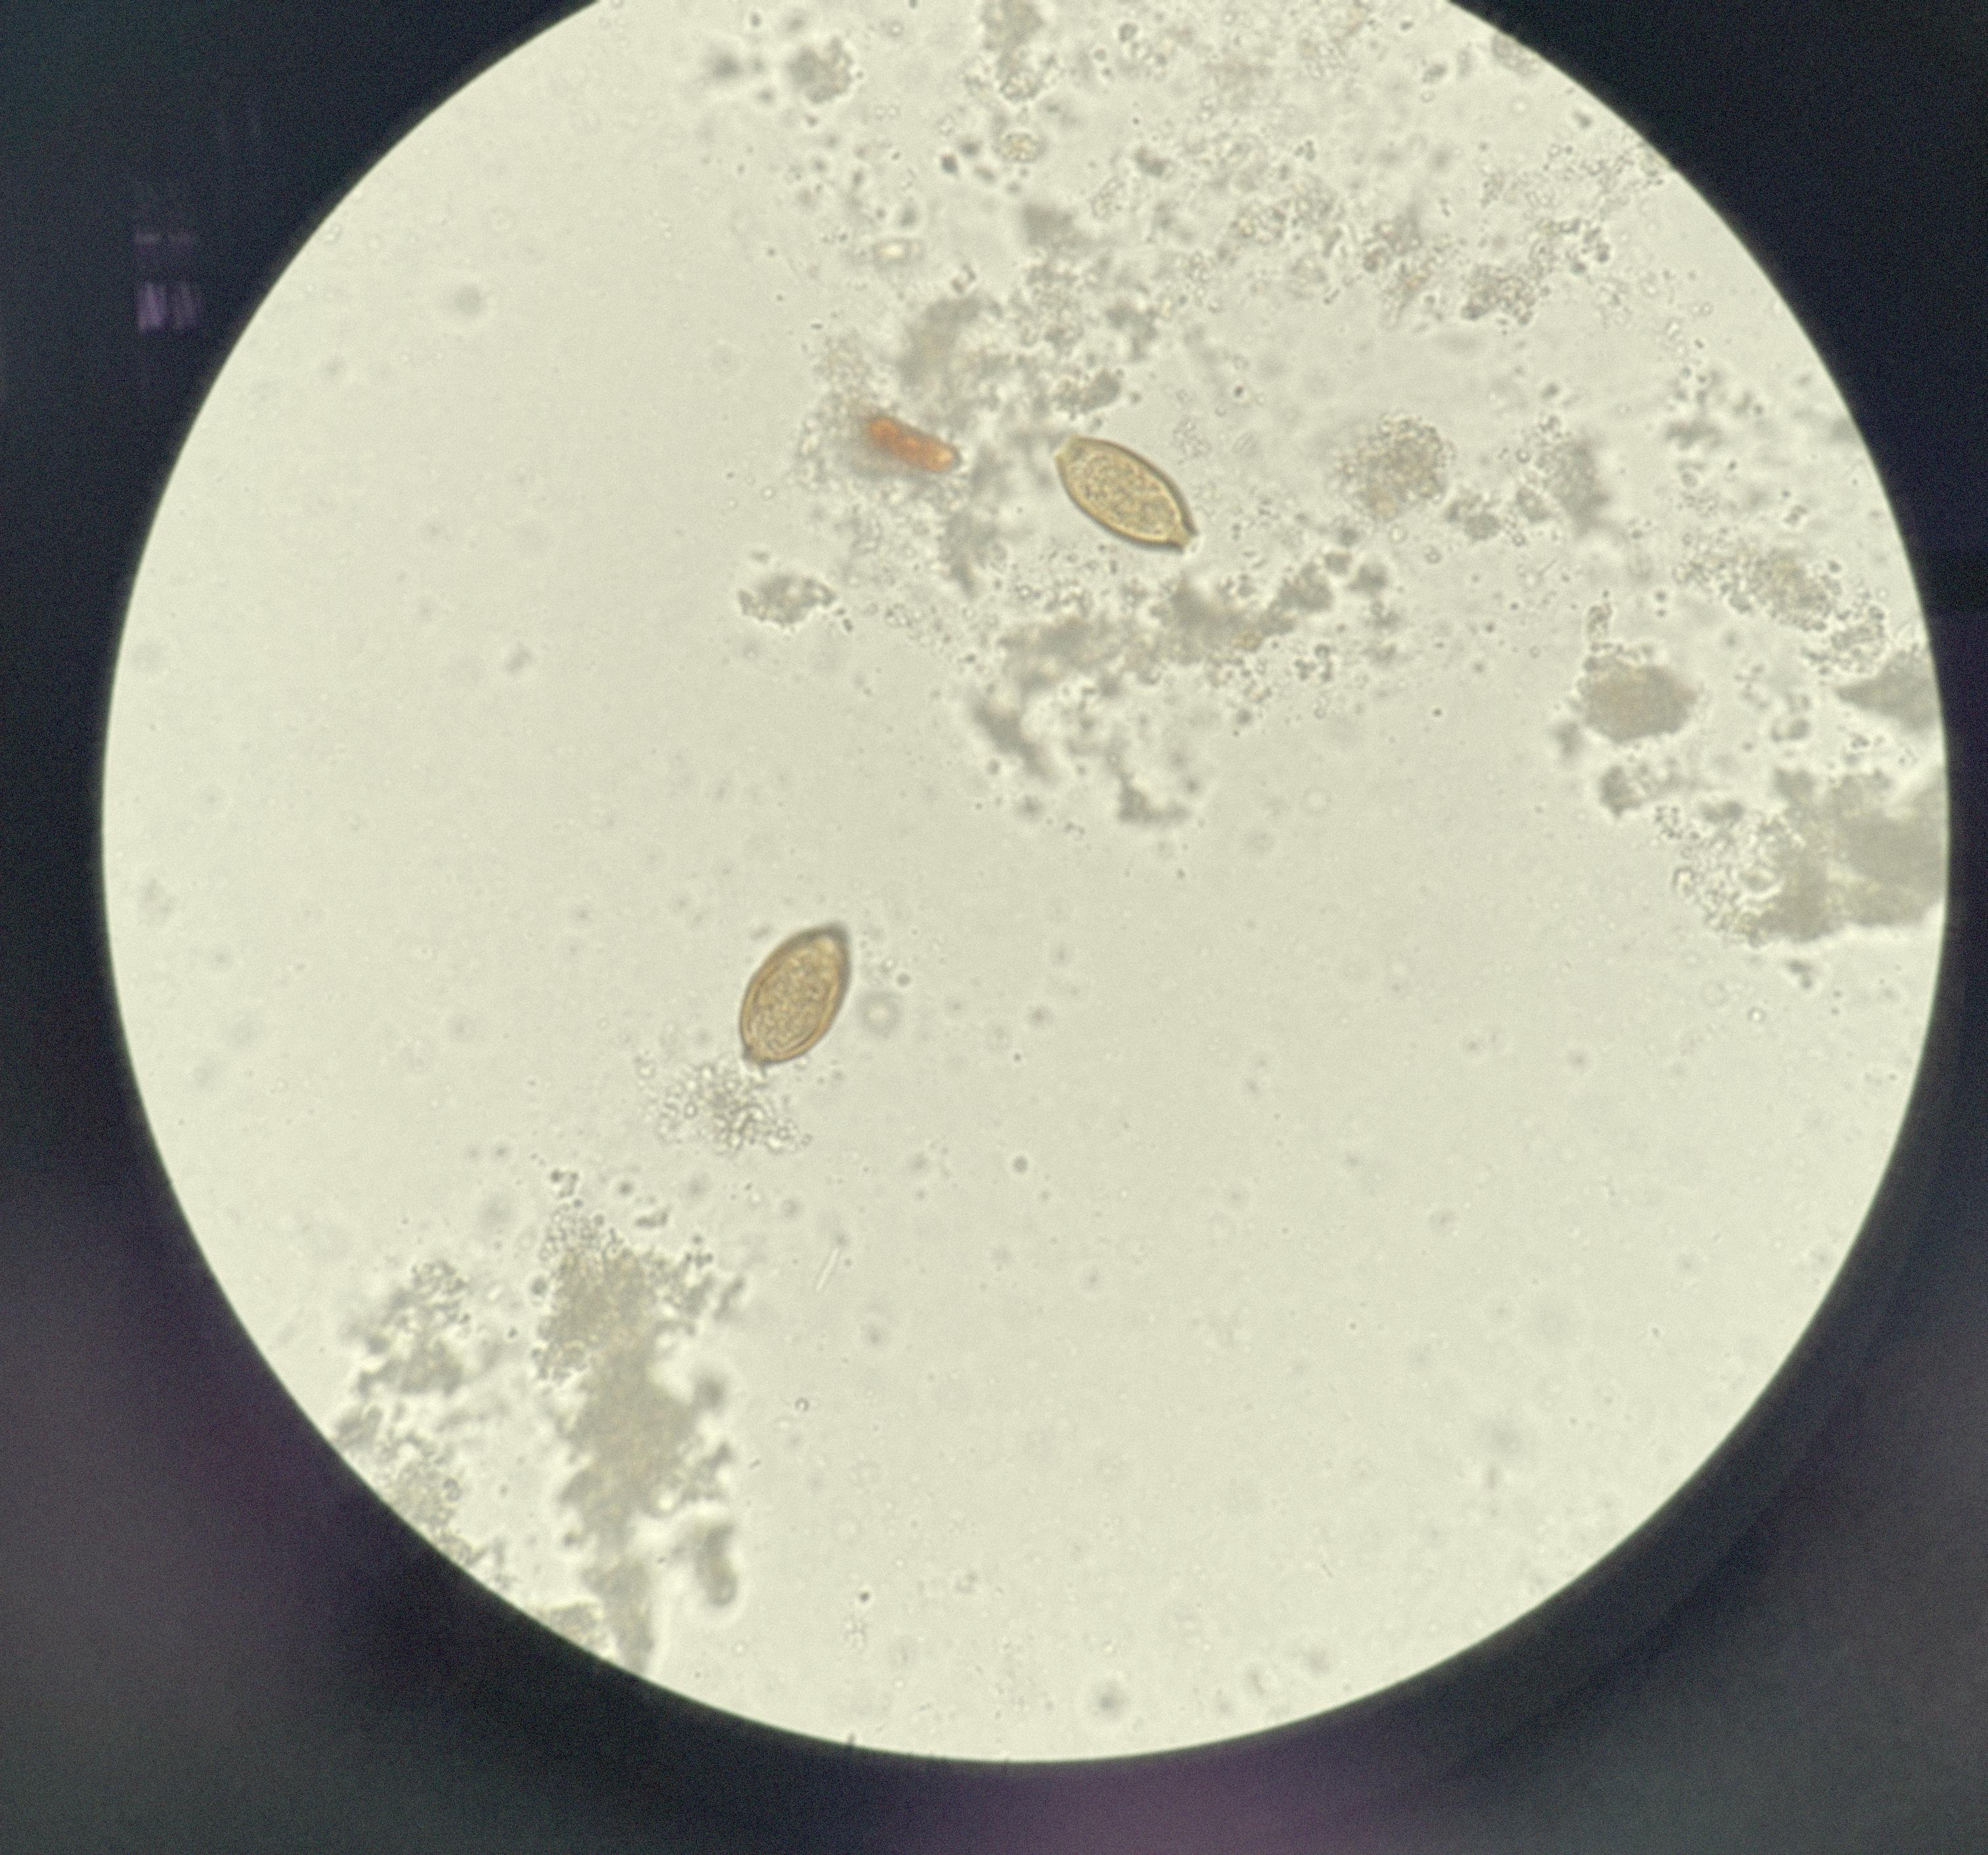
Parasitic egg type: Trichuris trichiura